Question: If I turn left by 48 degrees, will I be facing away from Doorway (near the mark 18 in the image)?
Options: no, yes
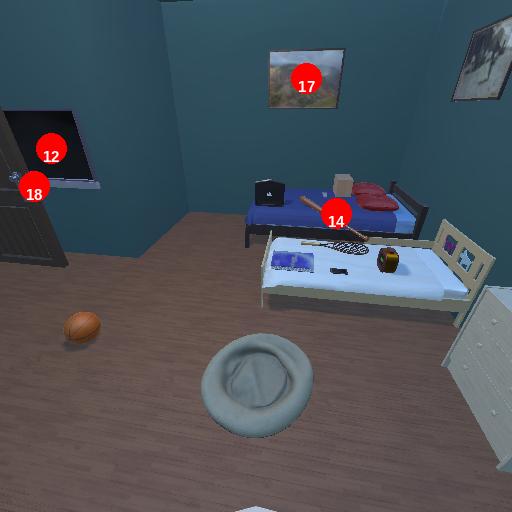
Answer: no